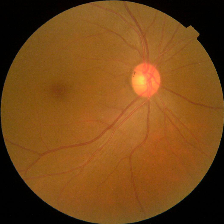
Diabetic retinopathy grade: No DR